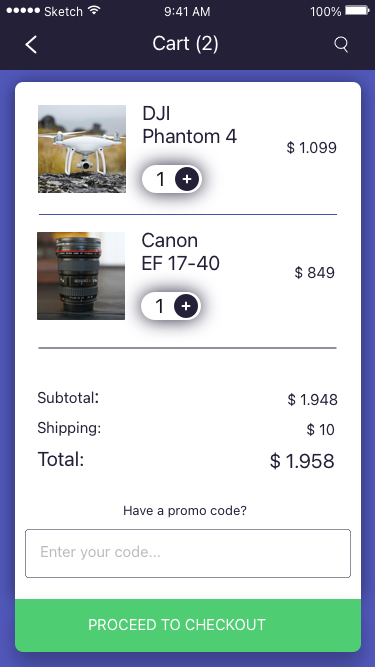
Text in this UI design:
PROCEED TO CHECKOUT
Enter your code...
Have a promo code?
Total:
$ 1.958
Shipping:
$ 10
Subtotal:
$ 1.948
Canon
EF 17-40
$ 849
1
DJI
Phantom 4
$ 1.099
1
Cart (2)